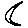
Label: moon